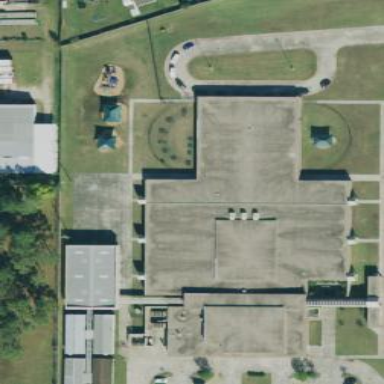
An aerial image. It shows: School building.